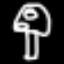
Label: mushroom